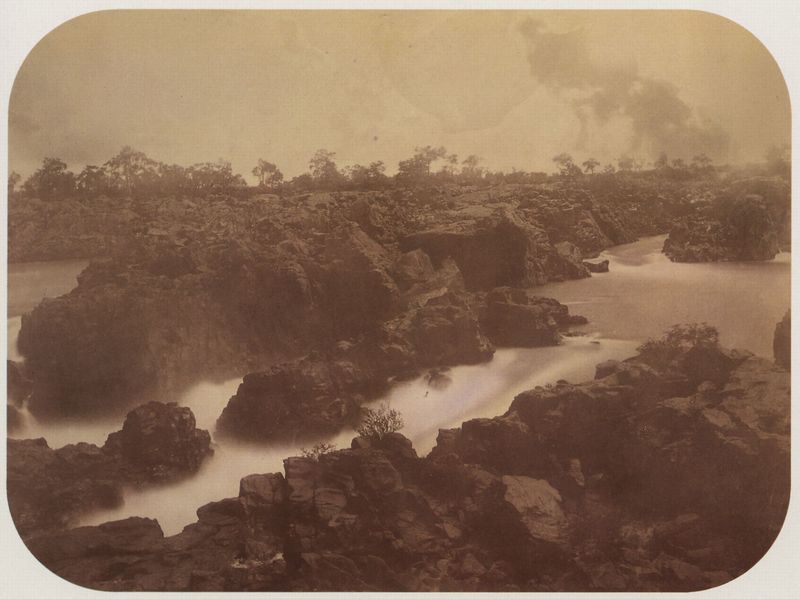
Titel: Die Paulo-Alfonso-Fälle in der Küstenprovinz Pernambuco
Künstler: Marc Ferrez
Standort: Rio de Janeiro
Institution: Sammlung Gilberto Ferrez
Schlagwörter: felsen, gestein, himmel, schatten, wasser, weiß, wolken, bäume, fluss, landschaft, see, ufer, bewegung, braun, grau, licht, schwarz, blick, wolke, rahmen, stein, steine, erde, ferne, horizont, nass, natur, weite, büsche, gewässer, qualm, rauch, sträucher, pflanzen, rosa, wald, wasserfall, rund, gischt, ansicht, reisig, afrika, fels, dunst, nebel, kahl, schlucht, rand, sepia, strom, brand, dampf, wild, nabel, unscharf, foto, fotografie, luftaufnahme, photographie, lava, vulkan, waldbrand, flusslandschaft, schwarz weiss, stich, fliesen, photo, ecken, flecken, bewachsen, urwald, schwaden, gerahmt, abgerundet, rundung, flüsse, reissend, photografie, humboldt, feucht, dschungel, rundlich, belichtungszeit, amazonas, gisch, magma, lawa, abegrundet, edeldruck, fotoplatte, industie, langzeitbelichtung, lavagestein, rande, urwüchsig